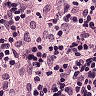
Metastatic tissue present: no